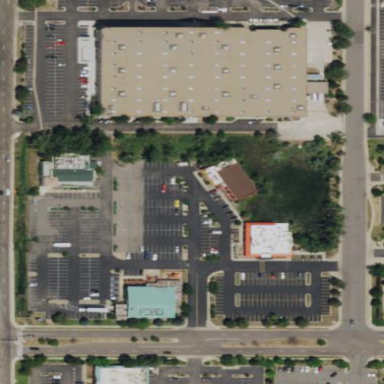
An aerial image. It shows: Parking area.